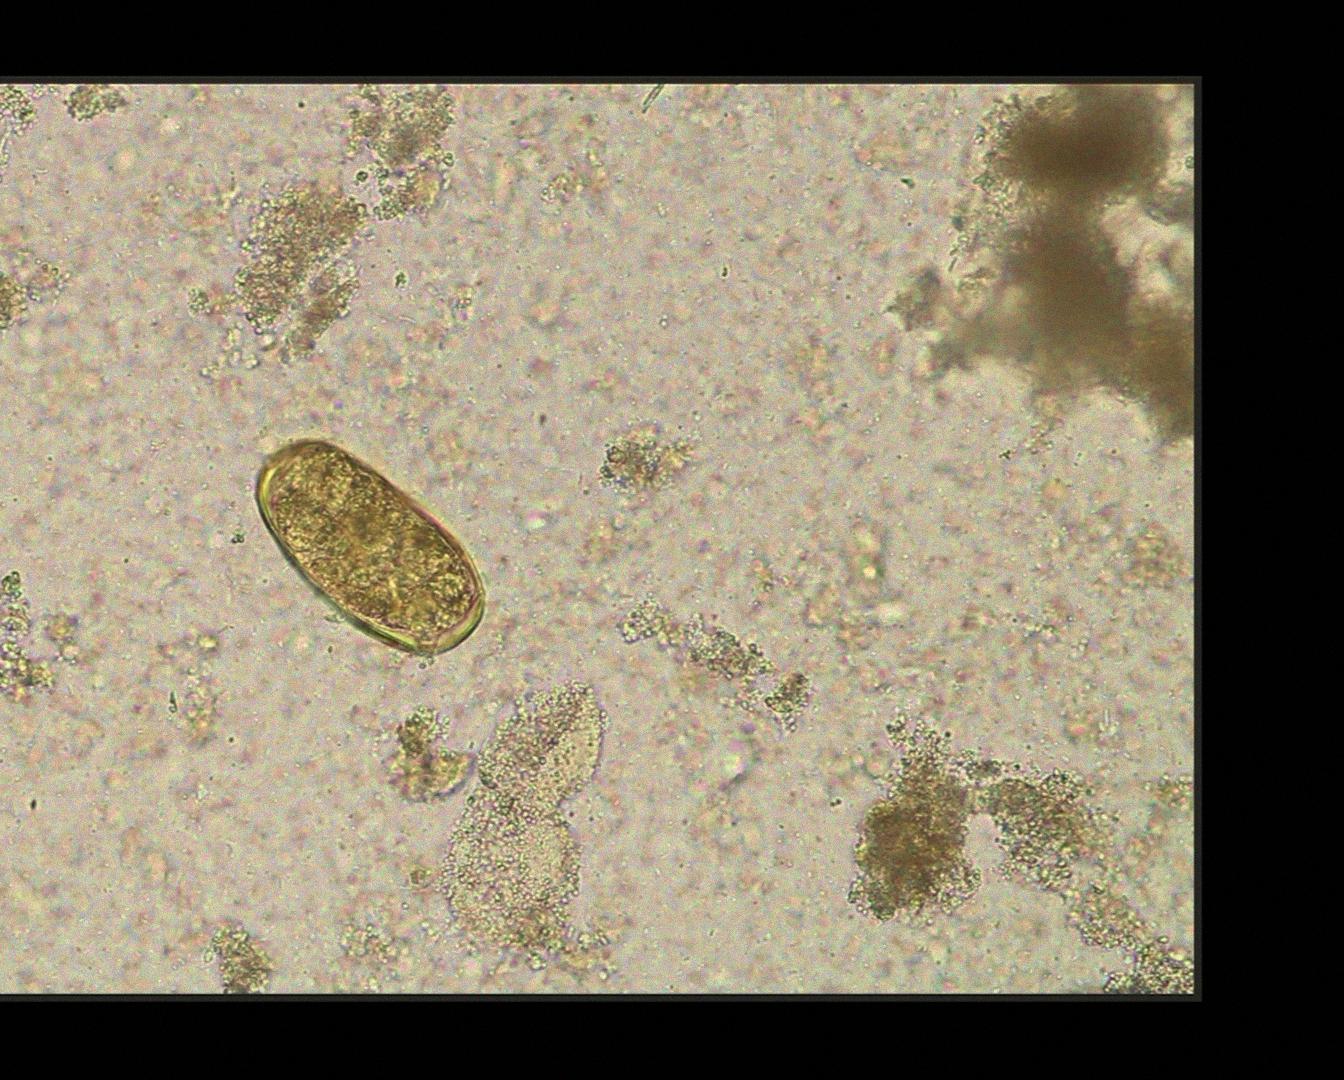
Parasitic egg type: Paragonimus spp